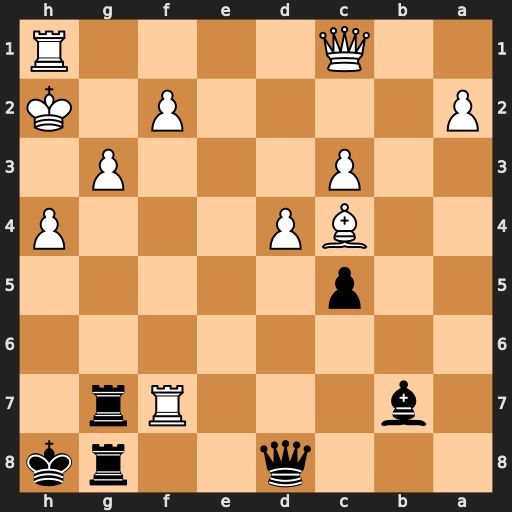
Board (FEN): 3q2rk/1b3Rr1/8/2p5/2BP3P/2P3P1/P4P1K/2Q4R
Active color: b
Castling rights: -
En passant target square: -
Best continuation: Qxh4+ gxh4 Rg2+ Kh3 Bc8+ Rd7 Bxd7+ Be6 Bxe6#